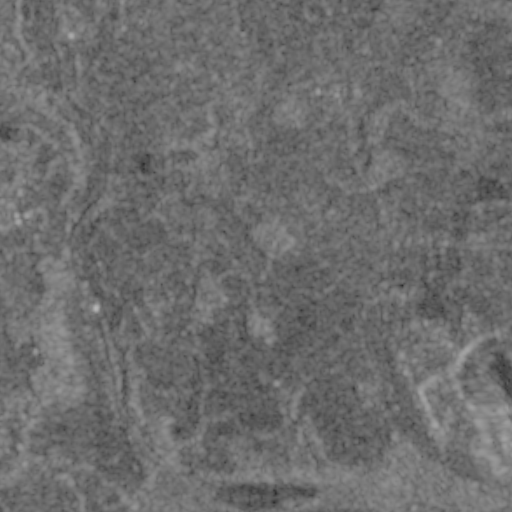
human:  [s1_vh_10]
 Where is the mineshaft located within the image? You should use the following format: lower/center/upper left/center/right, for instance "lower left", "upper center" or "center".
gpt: The mineshaft is located in the center right of the image.
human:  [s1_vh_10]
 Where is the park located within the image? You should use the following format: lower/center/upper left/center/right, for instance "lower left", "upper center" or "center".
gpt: The park is located in the lower left of the image.
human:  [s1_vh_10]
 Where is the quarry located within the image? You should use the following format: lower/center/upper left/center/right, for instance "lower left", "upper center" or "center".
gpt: The quarry is located in the right of the image.
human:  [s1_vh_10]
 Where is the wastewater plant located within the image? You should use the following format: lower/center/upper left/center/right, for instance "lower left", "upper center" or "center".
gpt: The wastewater plant is located in the upper left of the image.
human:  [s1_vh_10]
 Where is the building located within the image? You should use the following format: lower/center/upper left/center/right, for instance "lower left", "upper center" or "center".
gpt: There is no building in the image.

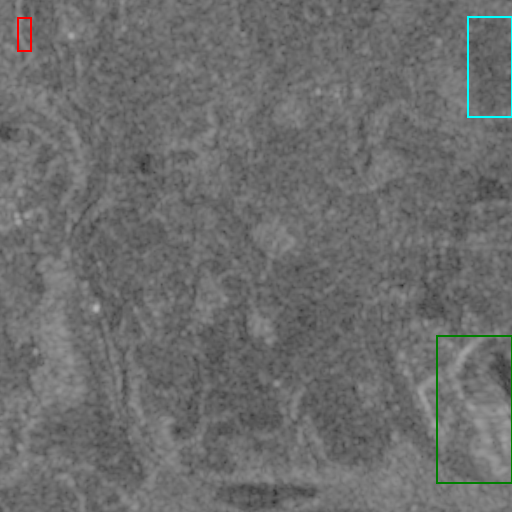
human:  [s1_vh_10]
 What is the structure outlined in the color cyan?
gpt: The structure outlined in cyan is a crop field.
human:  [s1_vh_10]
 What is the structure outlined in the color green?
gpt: The structure outlined in green is a quarry.
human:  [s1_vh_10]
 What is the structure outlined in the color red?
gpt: The structure outlined in red is a wastewater plant.
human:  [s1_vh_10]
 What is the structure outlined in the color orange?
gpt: There is no orange outline.